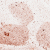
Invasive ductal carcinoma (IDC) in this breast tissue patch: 0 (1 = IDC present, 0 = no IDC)